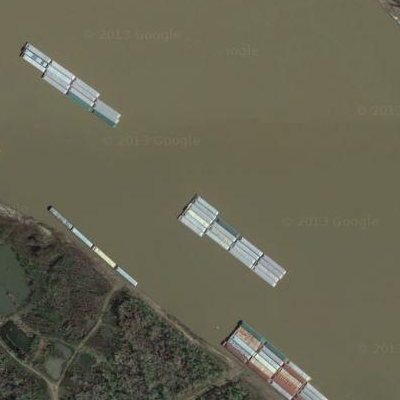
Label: RiverLake